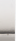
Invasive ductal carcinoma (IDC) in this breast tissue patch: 0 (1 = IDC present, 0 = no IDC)